Aerial crown-view tile of a tropical tree (Barro Colorado Island, Panama), acquired 20250512:
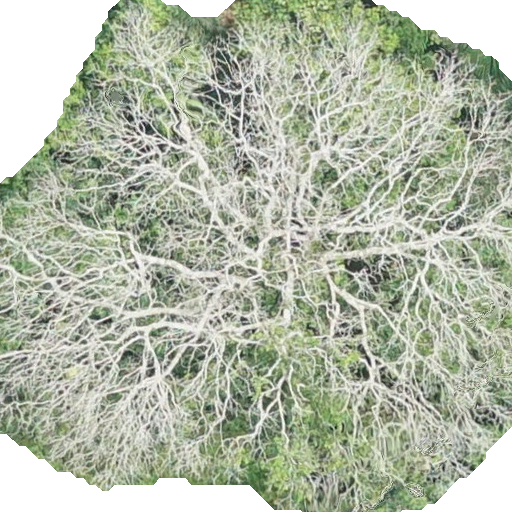
Species: Dipteryx oleifera
GBIF accepted scientific name: Dipteryx oleifera
Crown area: 388.469 m²